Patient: sex F, age 59
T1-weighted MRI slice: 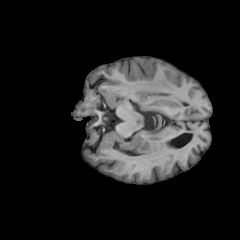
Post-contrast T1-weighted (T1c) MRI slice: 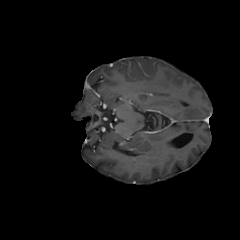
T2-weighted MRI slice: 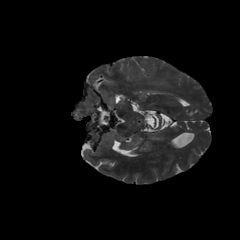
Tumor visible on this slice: yes
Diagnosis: Glioblastoma, IDH-wildtype
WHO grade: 4